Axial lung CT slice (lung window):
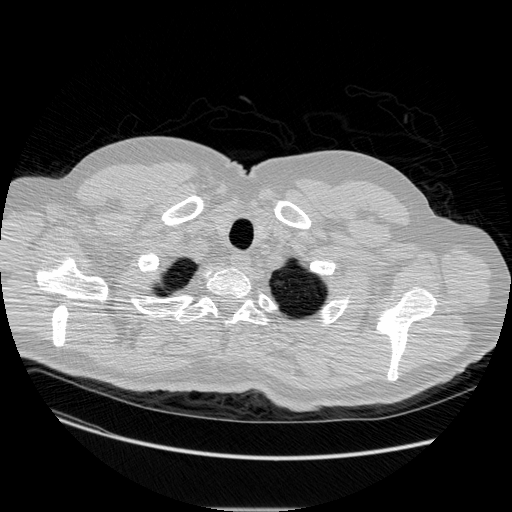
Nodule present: no